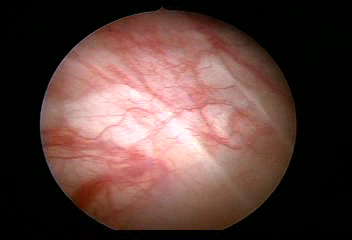
Modality: WLC
Class: Normal mucosa
Bladder cancer association: No